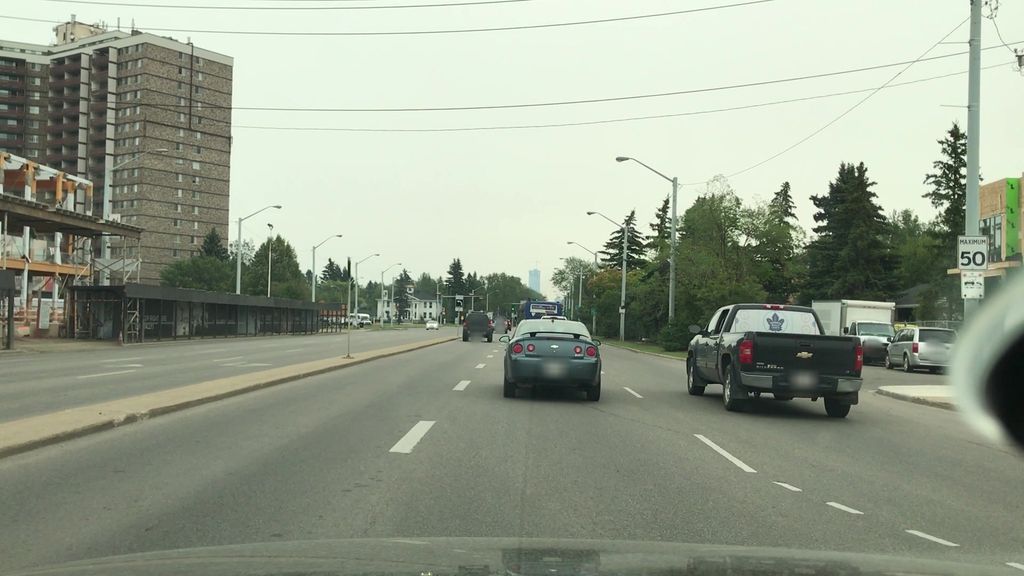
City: edmonton